Field crop: maize
Growth stage: 2
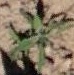
Species: atriplex